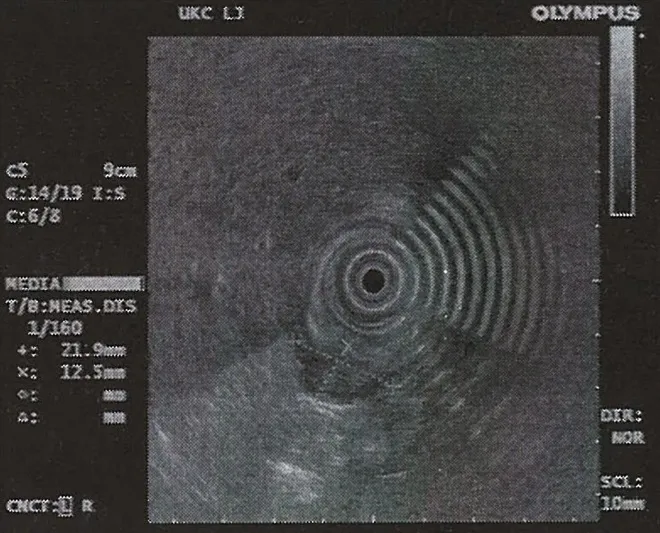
Endoscopic ultrasonography image of the gastric antral submucosal lesion, which ultimately proved to be a gastric ectopic pancreas. The lesion was growing from the fourth, muscular, layer of the stomach, measured 22 x 13 mm and displayed heterogenous echogenicity.
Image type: radiology (ultrasound)